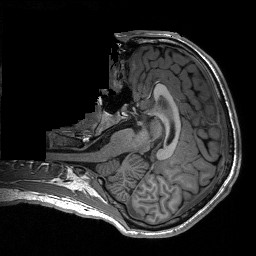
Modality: T1w
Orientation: axial
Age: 19
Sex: male
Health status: healthy
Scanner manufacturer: siemens
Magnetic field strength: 3 T
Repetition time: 3.2 s